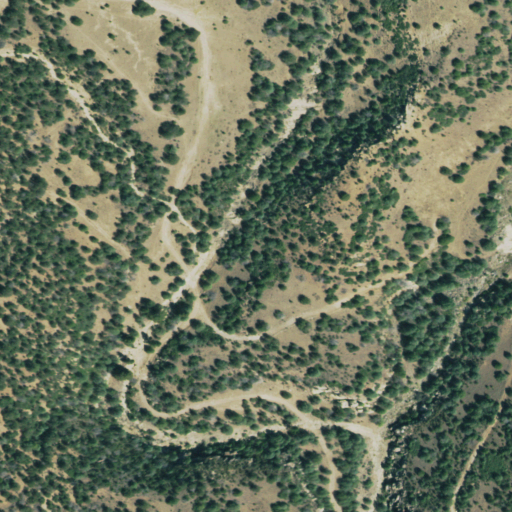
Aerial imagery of valley in Colorado named Gotera Rincon containing evergreen forest and shrub